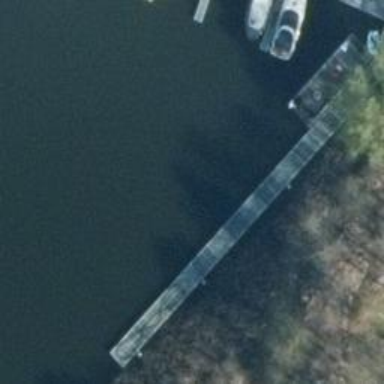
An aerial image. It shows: Man-made pier.